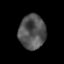
Tissue: prostate
Cell type: T cells
Senescence score: 0.3372
Nuclear area (px): 889
Mean DAPI intensity: 83.199